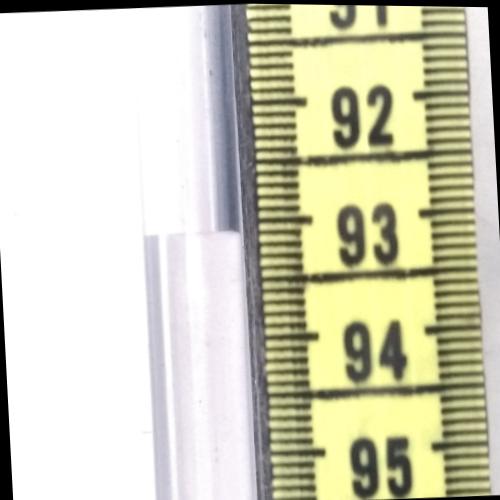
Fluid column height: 93.1 cm